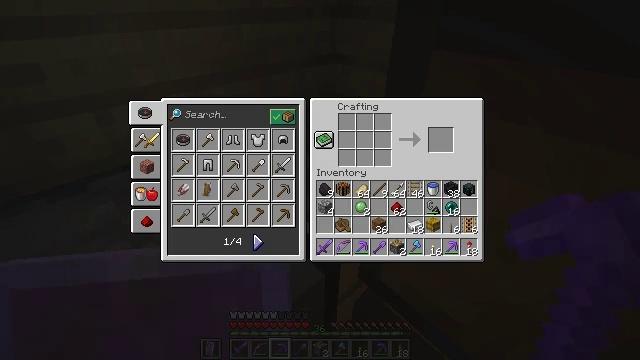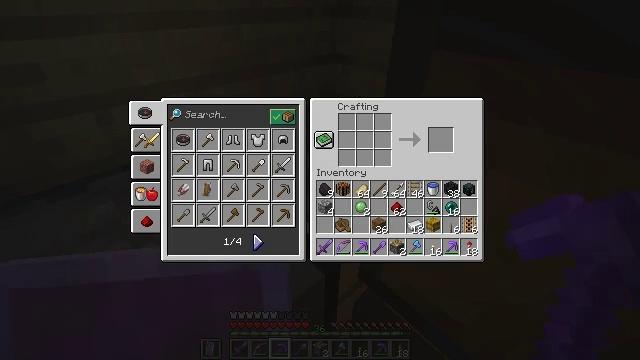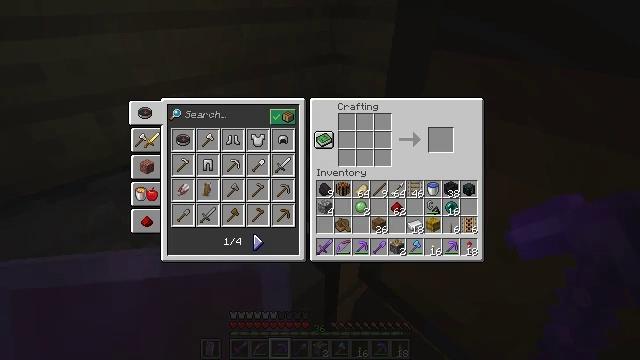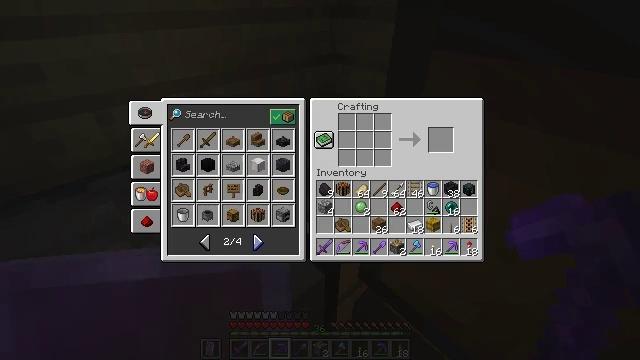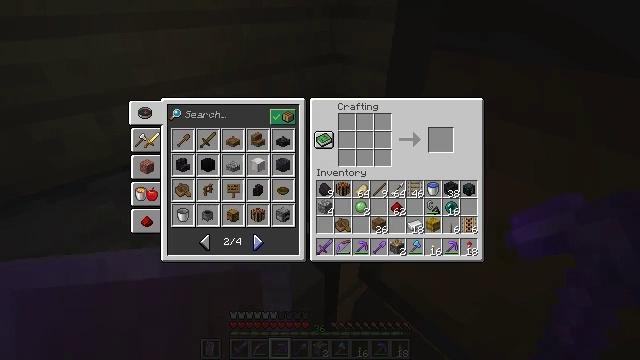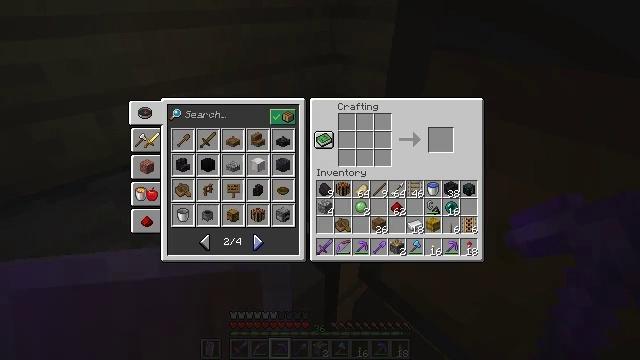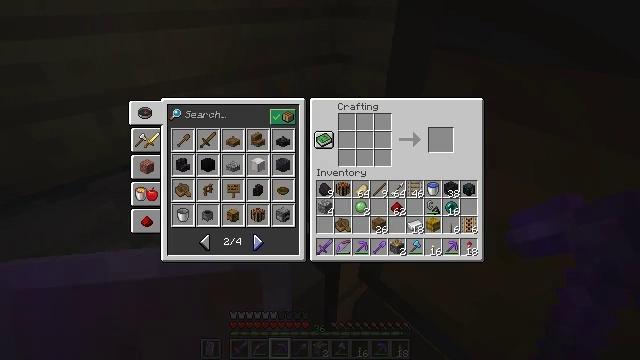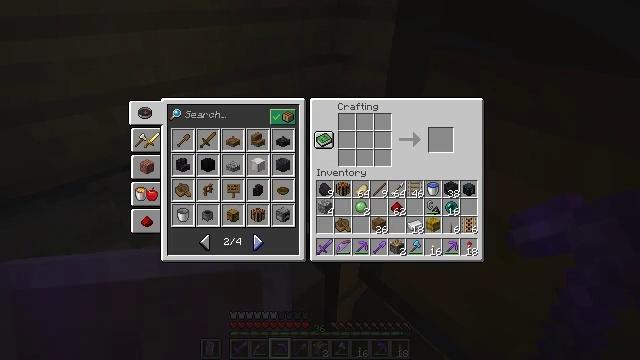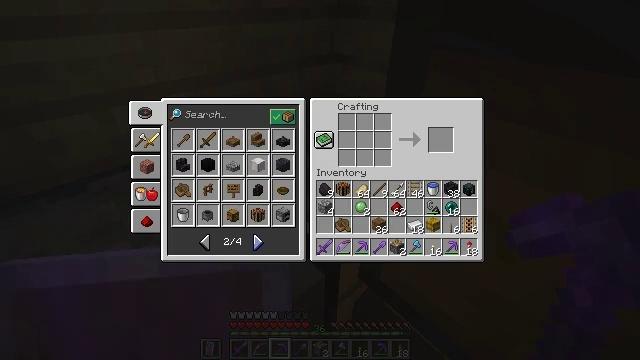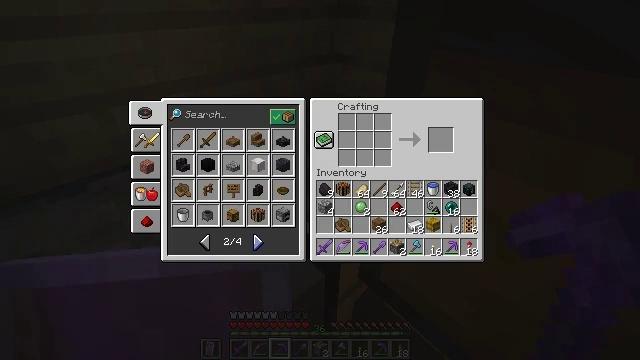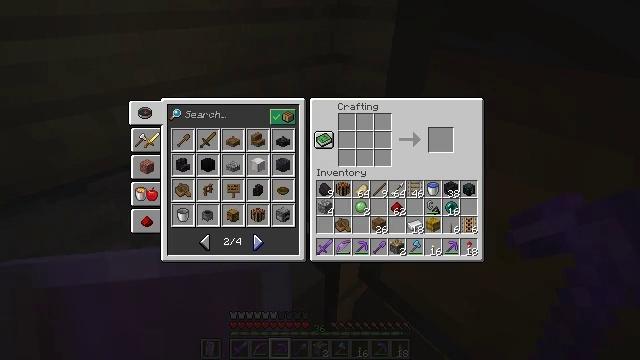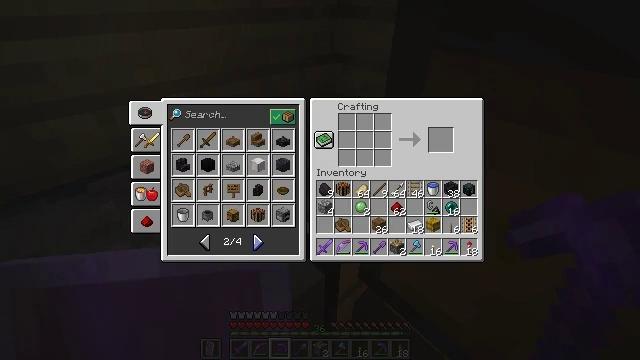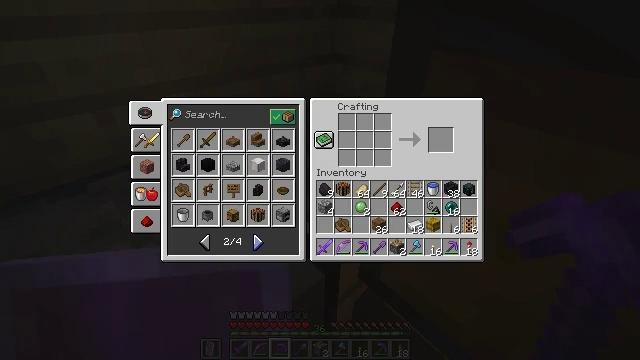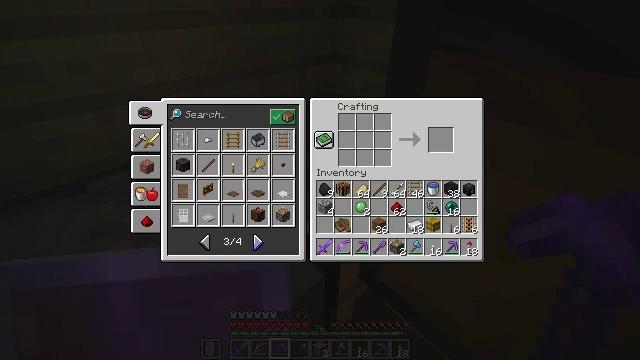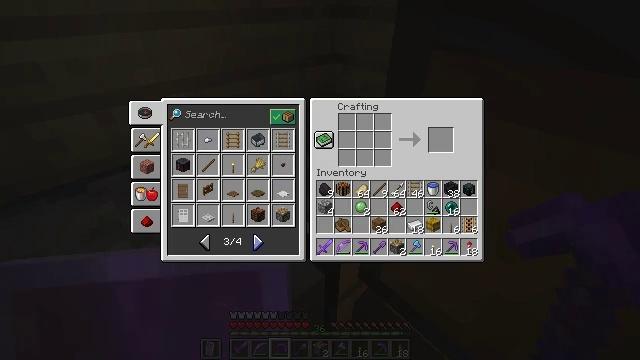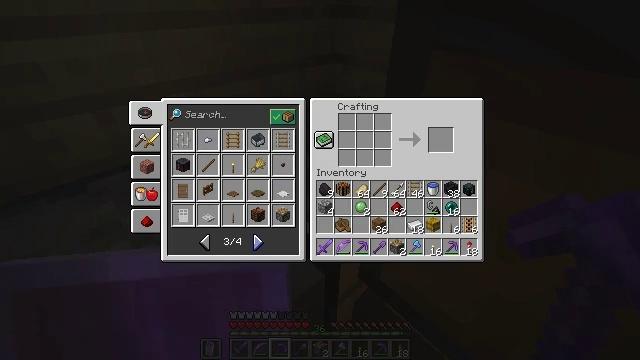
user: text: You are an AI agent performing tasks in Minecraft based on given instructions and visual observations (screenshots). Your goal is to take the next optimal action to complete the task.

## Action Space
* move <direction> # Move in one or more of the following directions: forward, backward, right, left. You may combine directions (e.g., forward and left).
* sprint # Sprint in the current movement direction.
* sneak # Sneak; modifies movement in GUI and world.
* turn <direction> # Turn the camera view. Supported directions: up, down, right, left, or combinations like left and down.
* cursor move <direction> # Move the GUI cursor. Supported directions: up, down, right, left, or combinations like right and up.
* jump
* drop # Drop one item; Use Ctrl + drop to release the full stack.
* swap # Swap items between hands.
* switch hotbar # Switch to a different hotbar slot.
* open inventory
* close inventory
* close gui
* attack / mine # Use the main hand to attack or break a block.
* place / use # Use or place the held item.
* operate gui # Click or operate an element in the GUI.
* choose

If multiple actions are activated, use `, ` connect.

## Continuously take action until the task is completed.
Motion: motion action
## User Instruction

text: Open the crafting table and create a sticky piston.
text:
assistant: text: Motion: no_op
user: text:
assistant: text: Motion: no_op
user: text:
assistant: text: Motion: attack / mine
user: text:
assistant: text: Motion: attack / mine
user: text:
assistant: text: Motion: attack / mine
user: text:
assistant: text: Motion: no_op
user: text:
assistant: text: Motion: no_op
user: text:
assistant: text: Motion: no_op
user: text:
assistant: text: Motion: no_op
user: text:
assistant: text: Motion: no_op
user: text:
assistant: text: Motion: no_op
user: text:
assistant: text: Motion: no_op
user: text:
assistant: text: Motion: attack / mine
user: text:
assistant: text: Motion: attack / mine
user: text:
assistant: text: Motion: attack / mine
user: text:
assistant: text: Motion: attack / mine
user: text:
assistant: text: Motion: no_op
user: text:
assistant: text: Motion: no_op
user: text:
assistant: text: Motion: no_op
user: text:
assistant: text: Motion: no_op
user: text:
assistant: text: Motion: no_op
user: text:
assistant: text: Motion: no_op
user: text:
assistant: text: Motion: no_op
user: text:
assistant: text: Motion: no_op
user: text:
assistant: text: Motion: no_op
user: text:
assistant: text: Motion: no_op
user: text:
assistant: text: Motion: no_op
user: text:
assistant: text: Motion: no_op
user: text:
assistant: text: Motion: turn right
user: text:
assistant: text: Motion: no_op